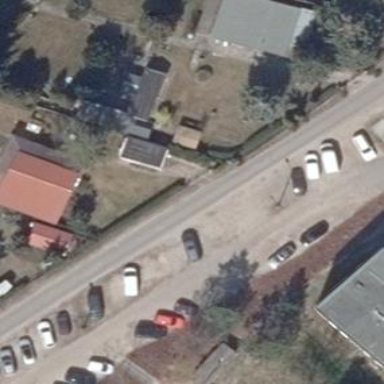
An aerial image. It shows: Parking area.